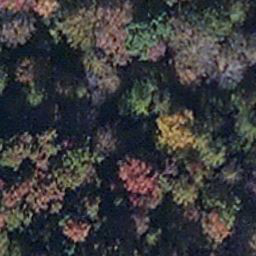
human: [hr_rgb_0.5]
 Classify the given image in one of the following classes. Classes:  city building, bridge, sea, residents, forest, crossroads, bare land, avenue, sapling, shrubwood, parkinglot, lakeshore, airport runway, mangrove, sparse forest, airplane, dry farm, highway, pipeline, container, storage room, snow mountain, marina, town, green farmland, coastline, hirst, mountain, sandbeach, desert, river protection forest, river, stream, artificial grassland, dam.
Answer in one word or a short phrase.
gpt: mangrove